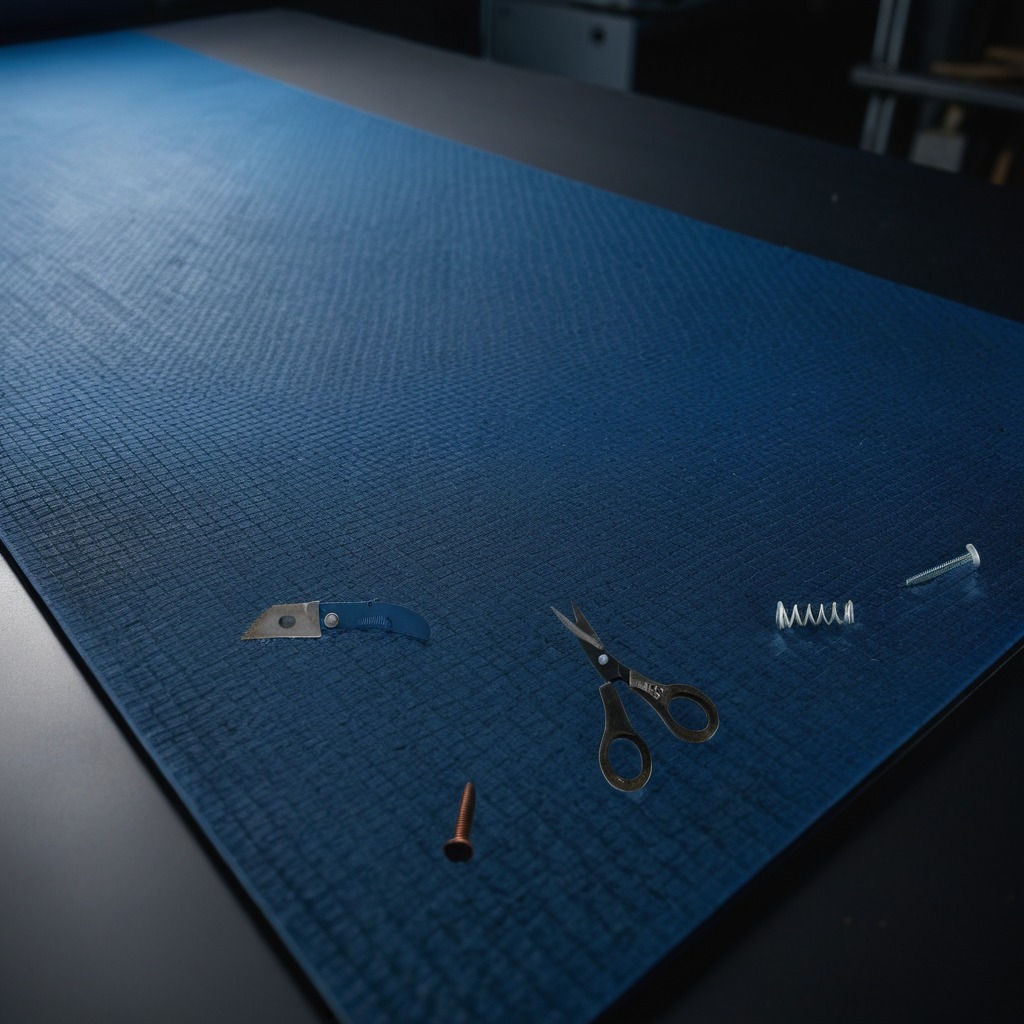
A utility knife, a metal machine screw, an iron nail, a coiled metal spring, and a pair of scissors are lying on the granite tabletop.